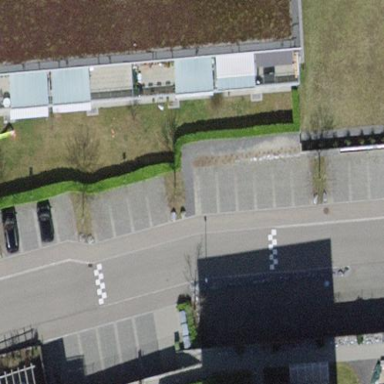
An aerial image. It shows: Street side parking area.